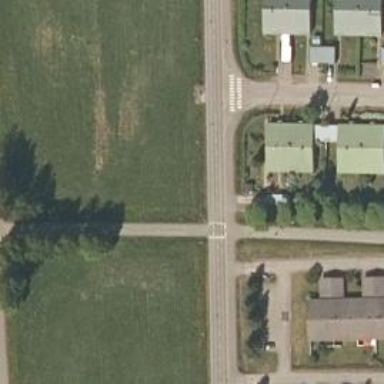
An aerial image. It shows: Asphalt cycleway featuring zebra crossing. The crossing is uncontrolled.